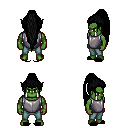
a pixel art fantasy rpg character, male body template, orc, green skin, steel chest armor, teal pants, black extra-long topknot hairstyle, black slippers, four views (front, back, left, right), 2x2 character sprite sheet, small pixel art, hard edges, no anti-aliasing